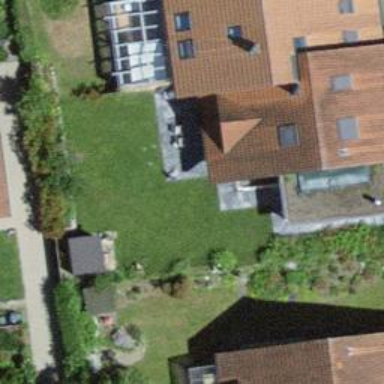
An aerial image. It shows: Gabled terrace building with roof tiles.